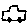
Label: car